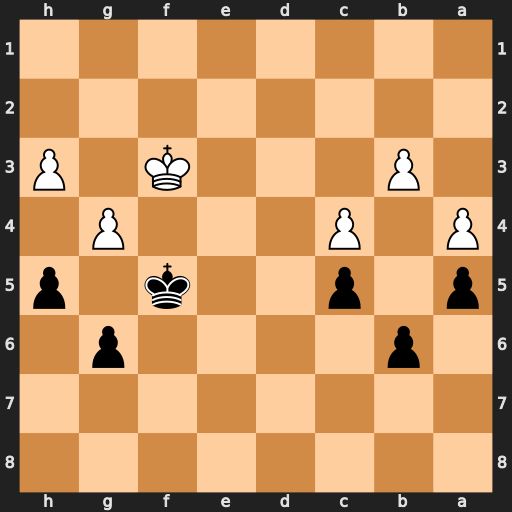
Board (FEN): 8/8/1p4p1/p1p2k1p/P1P3P1/1P3K1P/8/8
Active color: b
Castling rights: -
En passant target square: -
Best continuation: hxg4+ hxg4+ Ke5 Ke3 g5 Kf3 Kd4